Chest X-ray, AP view. Patient: 56 years old, sex M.
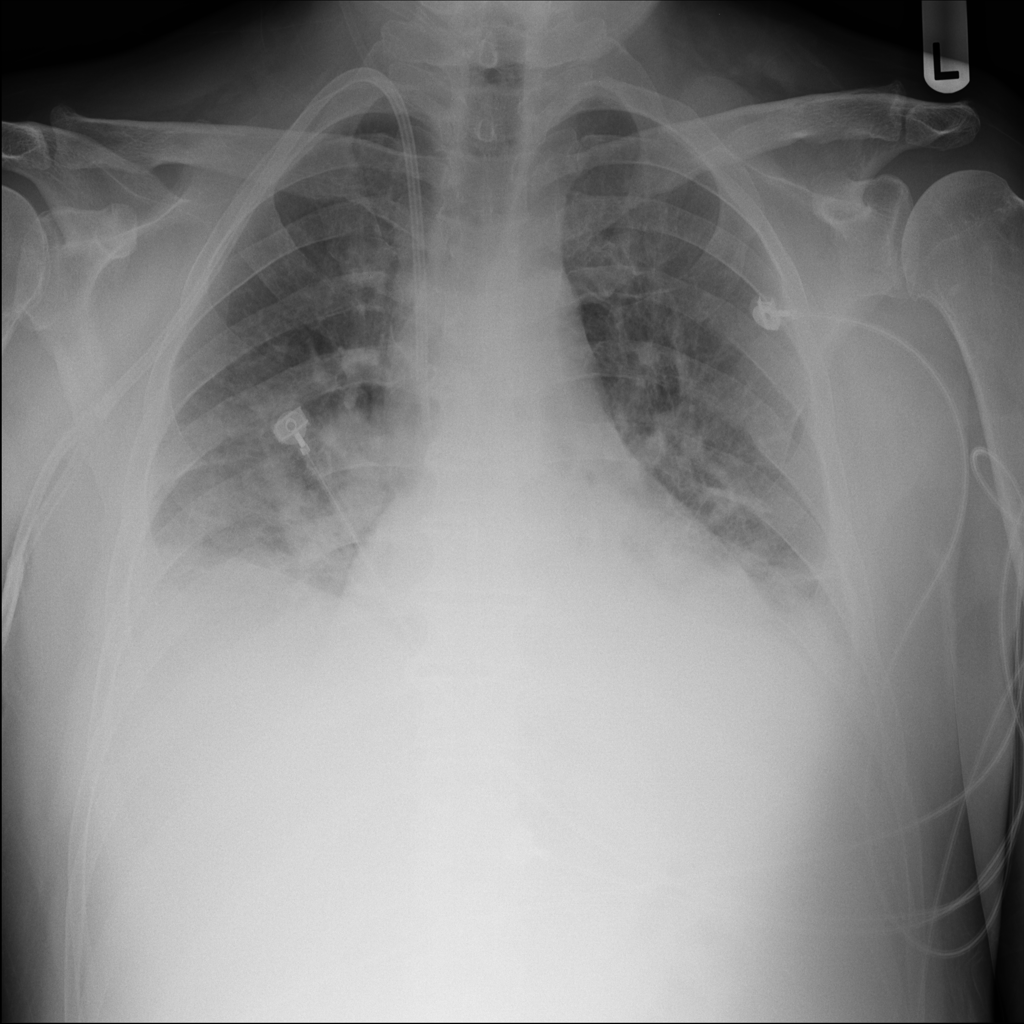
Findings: Edema